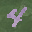
Label: 4